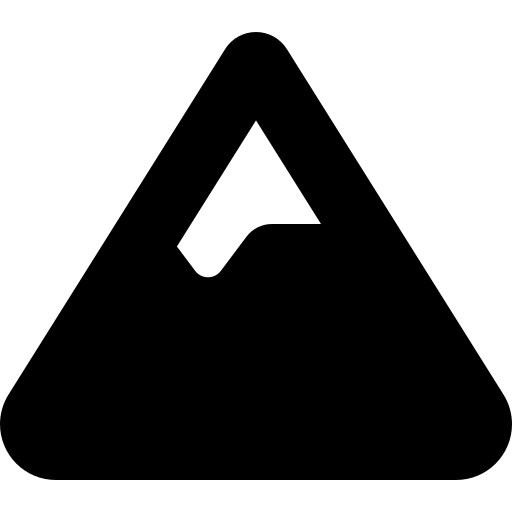
Tags: icon, FontAwesome, fa-icon, solid, mountain